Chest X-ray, PA view. Patient: 51 years old, sex F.
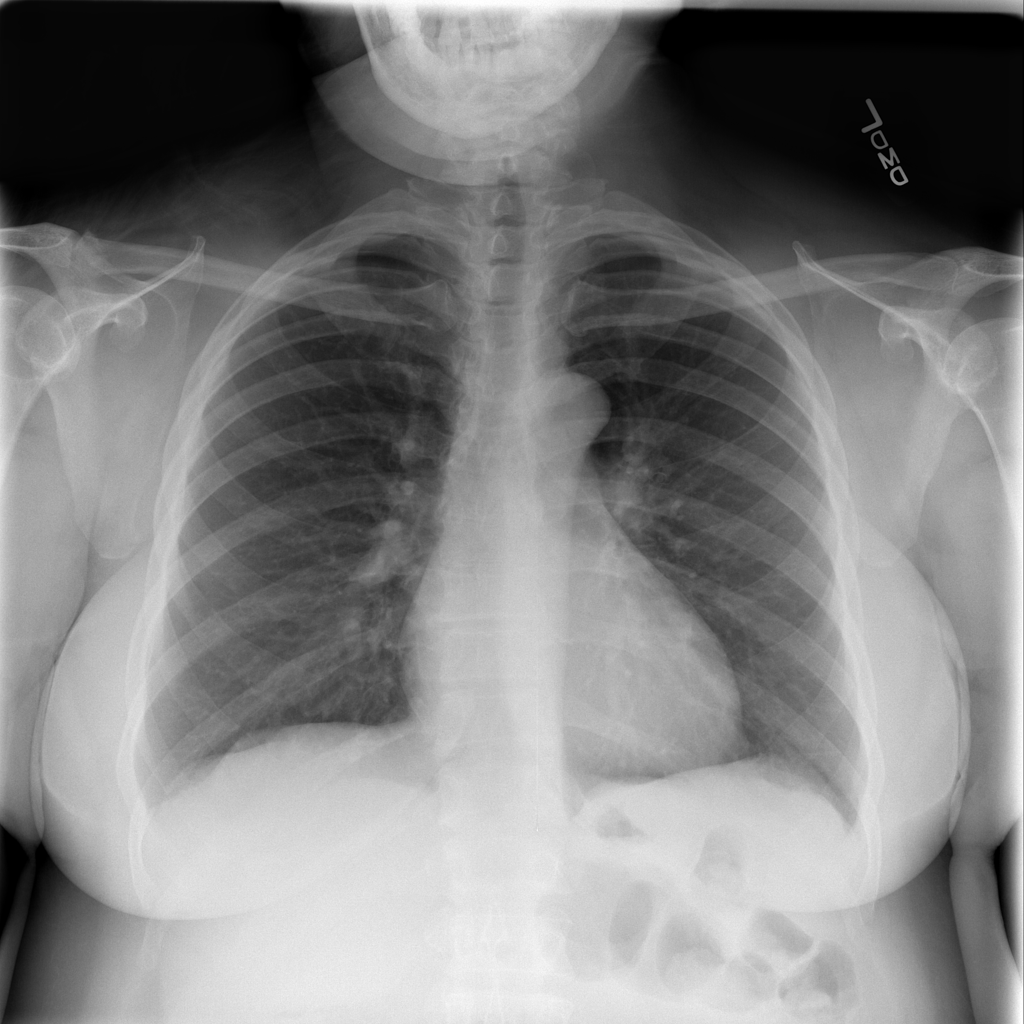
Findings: No Finding